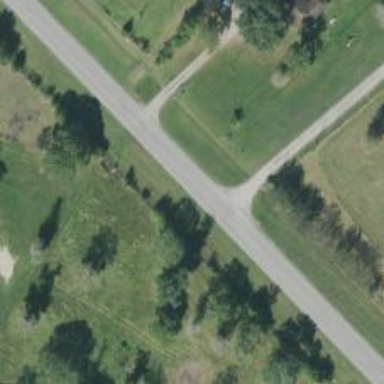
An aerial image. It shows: Tertiary road.